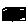
Label: moon